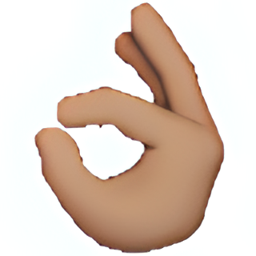
Name: ok hand sign
Emoji: 👌🏽
Group: People & Body
Sub-group: hand-fingers-partial